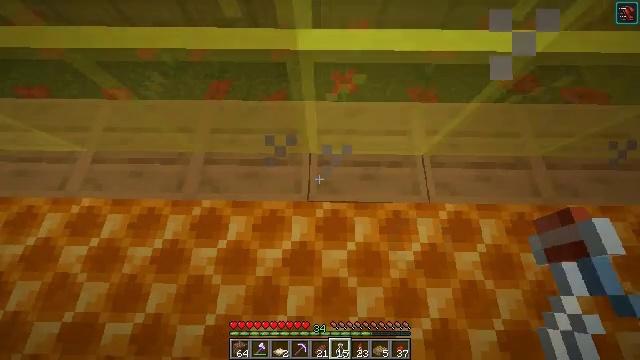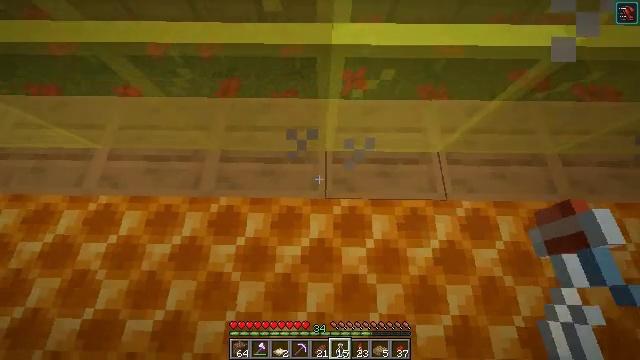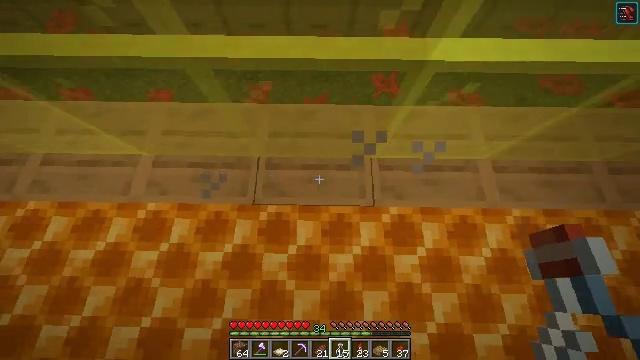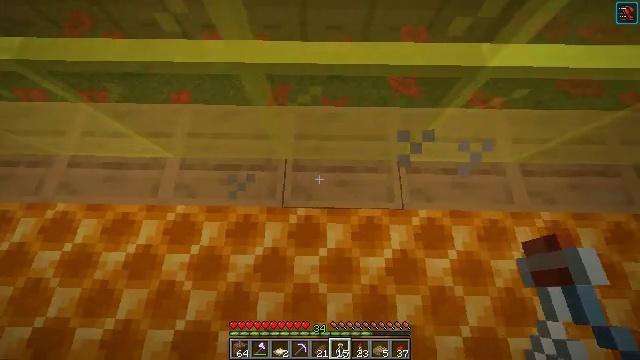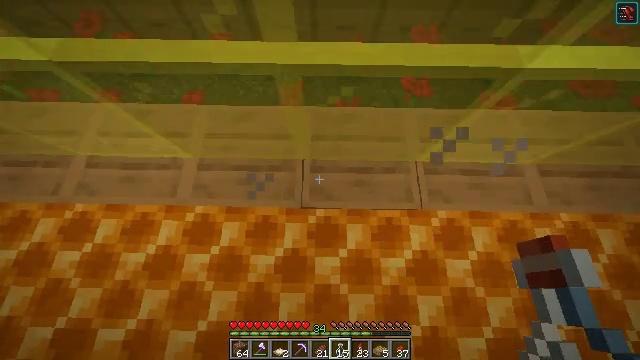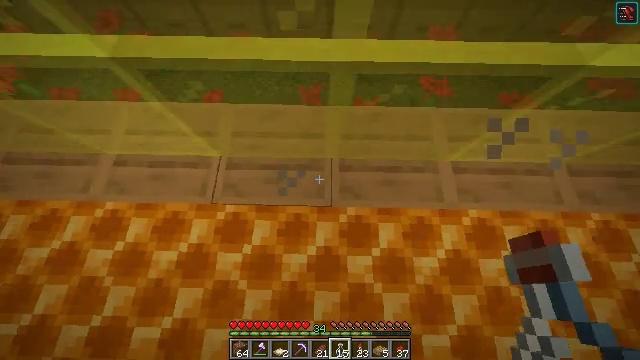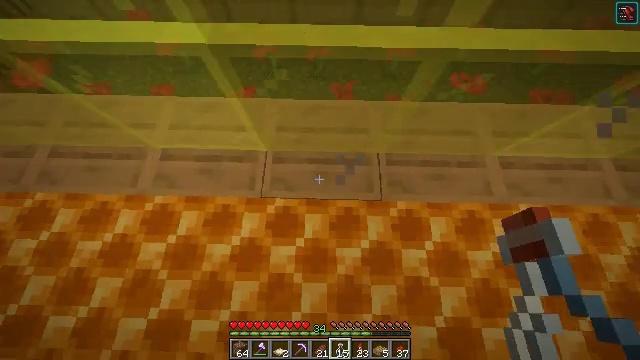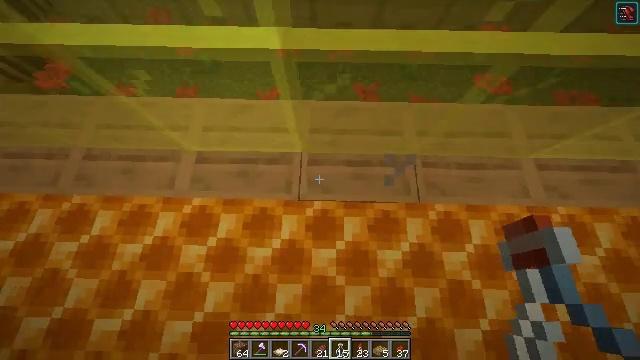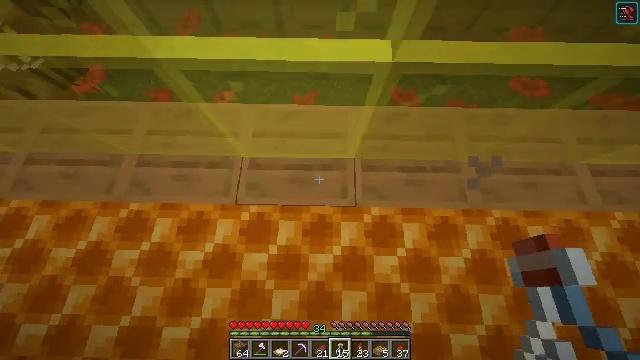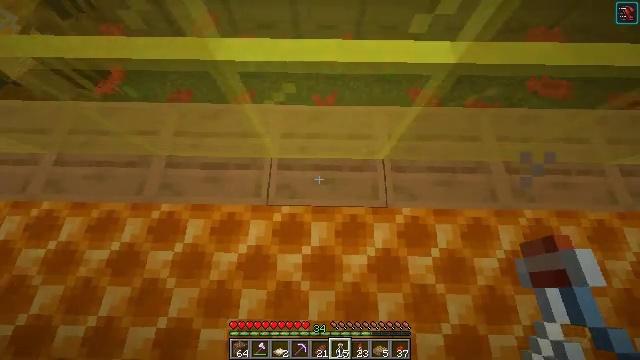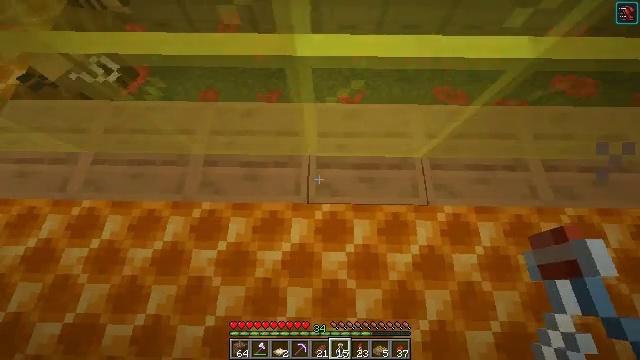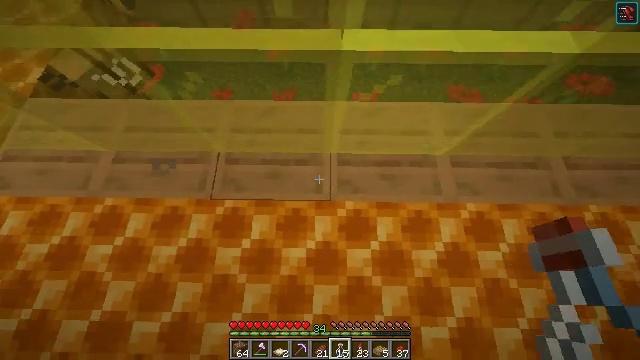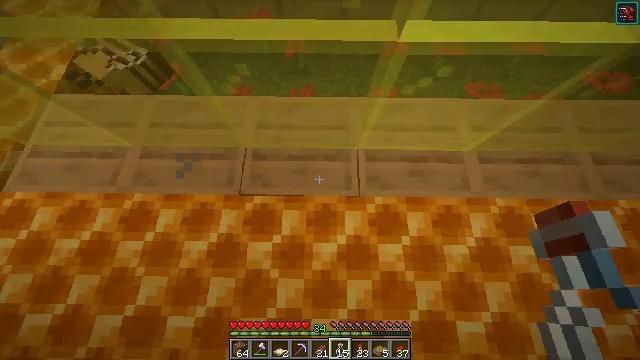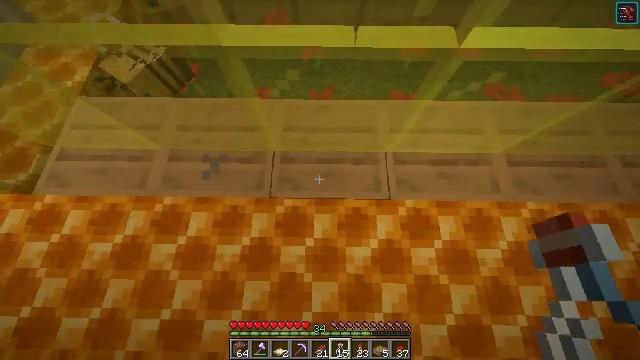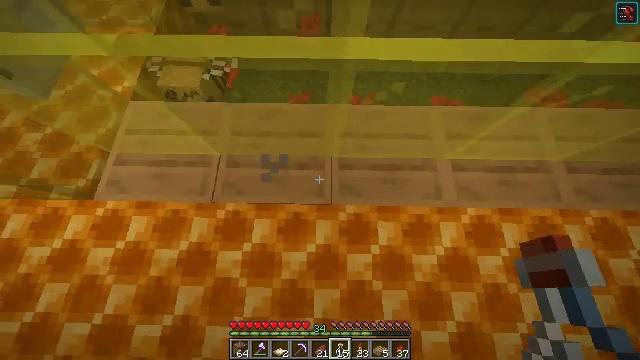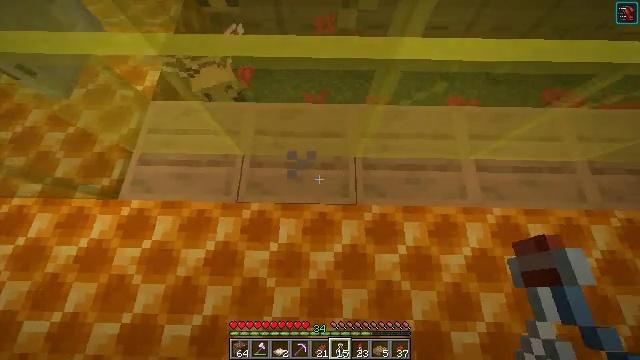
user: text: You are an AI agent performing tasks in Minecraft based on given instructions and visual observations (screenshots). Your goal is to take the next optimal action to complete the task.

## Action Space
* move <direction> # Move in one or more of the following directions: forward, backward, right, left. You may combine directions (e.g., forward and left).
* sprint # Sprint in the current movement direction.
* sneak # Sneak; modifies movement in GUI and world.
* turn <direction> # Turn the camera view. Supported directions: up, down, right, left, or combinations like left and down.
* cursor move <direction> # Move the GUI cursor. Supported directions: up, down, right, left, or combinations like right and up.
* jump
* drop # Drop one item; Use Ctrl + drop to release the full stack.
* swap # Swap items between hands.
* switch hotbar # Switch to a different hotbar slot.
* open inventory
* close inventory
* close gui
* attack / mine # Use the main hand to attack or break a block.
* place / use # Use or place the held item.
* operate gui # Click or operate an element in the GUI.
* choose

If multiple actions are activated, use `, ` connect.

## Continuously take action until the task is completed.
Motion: motion action
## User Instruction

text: Make a honey block from honey bottles.
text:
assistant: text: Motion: move left, use / place
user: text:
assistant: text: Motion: move left, use / place
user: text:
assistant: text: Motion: move left, use / place
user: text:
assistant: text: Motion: move left, use / place
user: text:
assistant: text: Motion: move left, use / place
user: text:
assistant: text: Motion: move left, use / place
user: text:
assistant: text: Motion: move left, use / place
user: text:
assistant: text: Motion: move left, use / place
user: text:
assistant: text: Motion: move left, use / place
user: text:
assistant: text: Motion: move left, use / place
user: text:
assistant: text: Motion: move left, use / place
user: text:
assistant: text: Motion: move left, use / place
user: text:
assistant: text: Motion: move left, use / place
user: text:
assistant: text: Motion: move left, use / place
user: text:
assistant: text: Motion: move left, use / place
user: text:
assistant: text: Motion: move left, use / place
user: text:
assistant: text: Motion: move left, use / place
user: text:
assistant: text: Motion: move left, use / place
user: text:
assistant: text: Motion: move left, use / place
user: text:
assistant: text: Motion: move left, use / place
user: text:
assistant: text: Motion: move left, use / place
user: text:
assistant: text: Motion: use / place
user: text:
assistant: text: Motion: use / place
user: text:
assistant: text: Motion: use / place
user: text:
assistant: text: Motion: turn left, use / place
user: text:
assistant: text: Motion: turn left and up
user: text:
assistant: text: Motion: turn left and up
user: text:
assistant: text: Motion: turn left and up
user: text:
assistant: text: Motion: turn left and up
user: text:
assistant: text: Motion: turn right